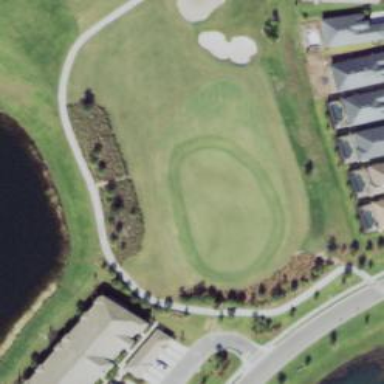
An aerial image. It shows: Golf hole.